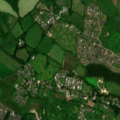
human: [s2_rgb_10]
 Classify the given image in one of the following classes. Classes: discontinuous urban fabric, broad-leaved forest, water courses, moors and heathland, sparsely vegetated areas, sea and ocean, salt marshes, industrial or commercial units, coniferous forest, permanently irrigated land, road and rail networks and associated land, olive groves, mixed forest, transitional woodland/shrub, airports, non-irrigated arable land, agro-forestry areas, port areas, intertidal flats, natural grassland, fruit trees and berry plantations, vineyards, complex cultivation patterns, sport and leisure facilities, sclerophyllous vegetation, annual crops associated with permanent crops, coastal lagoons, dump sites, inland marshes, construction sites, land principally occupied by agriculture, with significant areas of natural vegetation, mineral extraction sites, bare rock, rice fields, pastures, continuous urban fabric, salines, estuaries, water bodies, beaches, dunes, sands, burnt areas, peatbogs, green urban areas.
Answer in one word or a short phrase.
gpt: discontinuous urban fabric, sport and leisure facilities, pastures